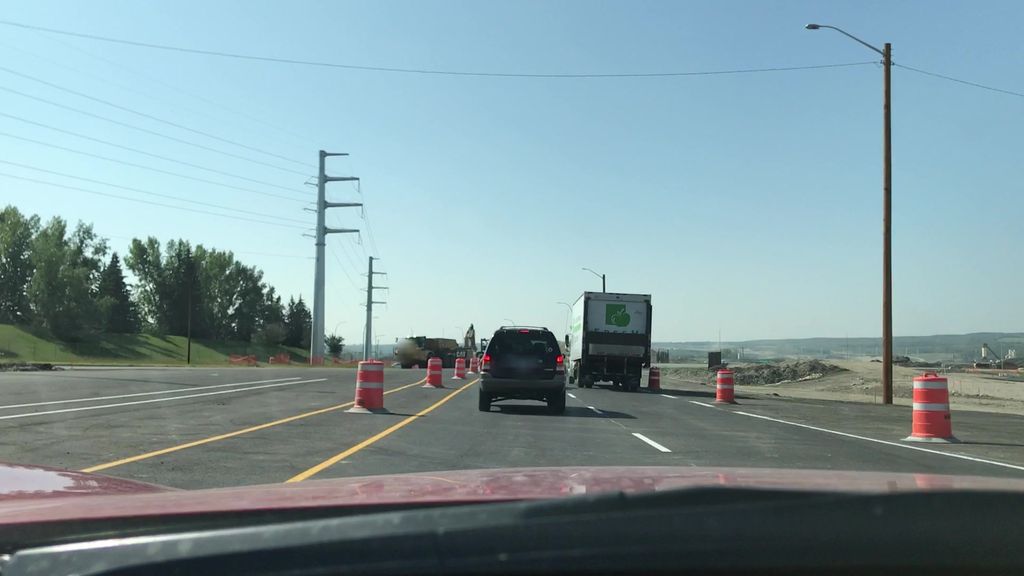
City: calgary